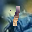
Label: 1